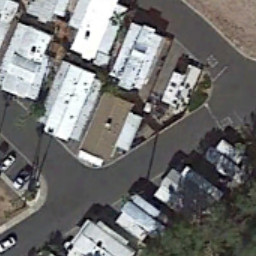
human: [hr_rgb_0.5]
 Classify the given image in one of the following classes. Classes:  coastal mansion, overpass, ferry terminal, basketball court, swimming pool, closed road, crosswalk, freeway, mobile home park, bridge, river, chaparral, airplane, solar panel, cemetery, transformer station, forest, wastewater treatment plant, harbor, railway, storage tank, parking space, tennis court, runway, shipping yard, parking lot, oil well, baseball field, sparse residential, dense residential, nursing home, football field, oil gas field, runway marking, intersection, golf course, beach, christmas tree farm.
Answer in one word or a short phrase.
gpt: mobile home park